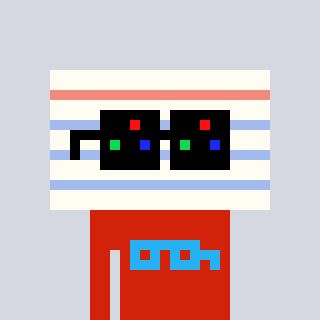
a pixel art character with square black sunglasses, a empty notebook page-shaped head and a red-colored body on a cool background